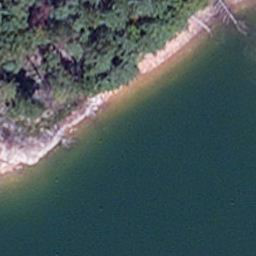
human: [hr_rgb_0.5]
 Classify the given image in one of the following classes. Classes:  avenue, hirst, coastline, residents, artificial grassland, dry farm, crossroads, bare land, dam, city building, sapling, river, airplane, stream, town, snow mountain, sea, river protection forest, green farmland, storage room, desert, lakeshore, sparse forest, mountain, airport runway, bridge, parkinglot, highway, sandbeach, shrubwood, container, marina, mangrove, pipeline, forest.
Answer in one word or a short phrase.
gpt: lakeshore